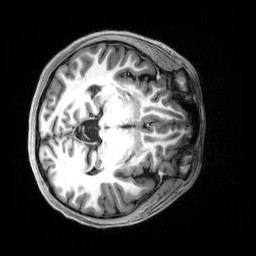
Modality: T1w
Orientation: axial
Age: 19
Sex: female
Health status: healthy
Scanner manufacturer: siemens
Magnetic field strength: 3 T
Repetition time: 2.5 s
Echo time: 0.00222 s